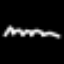
Label: squiggle